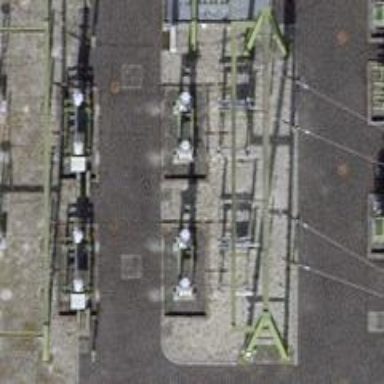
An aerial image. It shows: Switch used for power control.